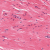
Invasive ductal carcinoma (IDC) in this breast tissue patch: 0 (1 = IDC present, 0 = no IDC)